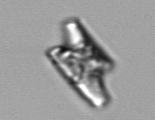
Label: Eucampia